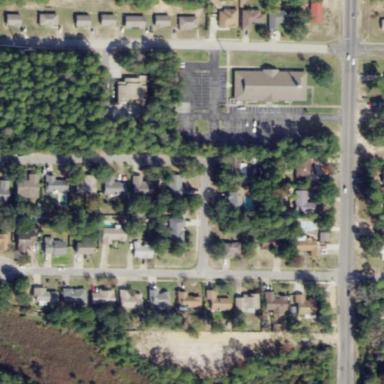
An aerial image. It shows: This residential area consists of single-family homes.